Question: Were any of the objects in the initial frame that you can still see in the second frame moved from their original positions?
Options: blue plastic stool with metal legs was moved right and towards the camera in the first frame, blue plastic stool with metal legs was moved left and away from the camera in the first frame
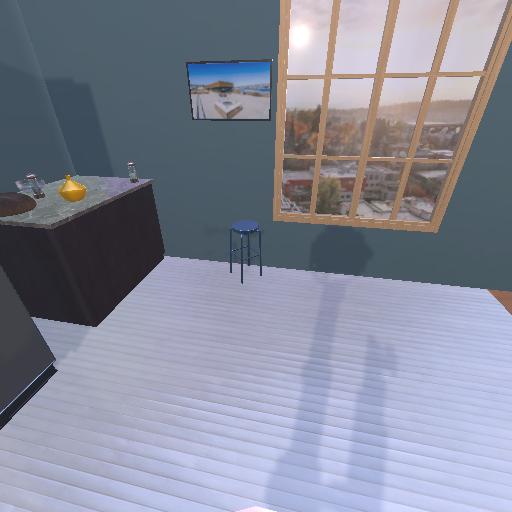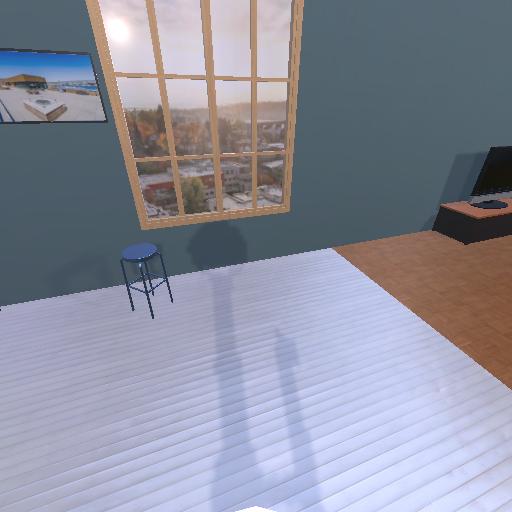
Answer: blue plastic stool with metal legs was moved right and towards the camera in the first frame